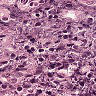
Metastatic tissue present: no